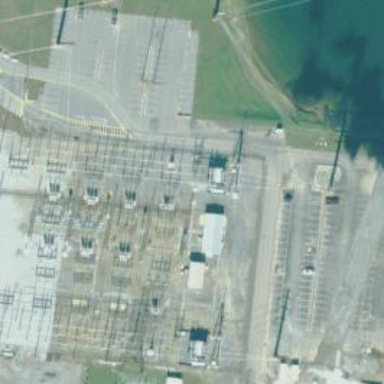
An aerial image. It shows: Switch used for power control.